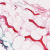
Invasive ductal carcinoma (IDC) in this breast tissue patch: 0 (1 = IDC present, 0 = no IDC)